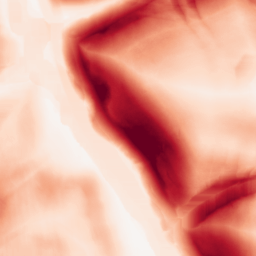
Category: morphological
Decomposition family: morphological_square
Decomposition parameters: operation: gradient
size: 20
Upsampling method: linear_exact
Upsampling parameters: scale: 8
Upsampling scale: 8